Interaction volume radius: 5 \u00c5
Interaction volume height: 40 \u00c5
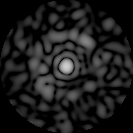
Disorder parameter: 0.8102